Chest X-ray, PA view. Patient: 49 years old, sex F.
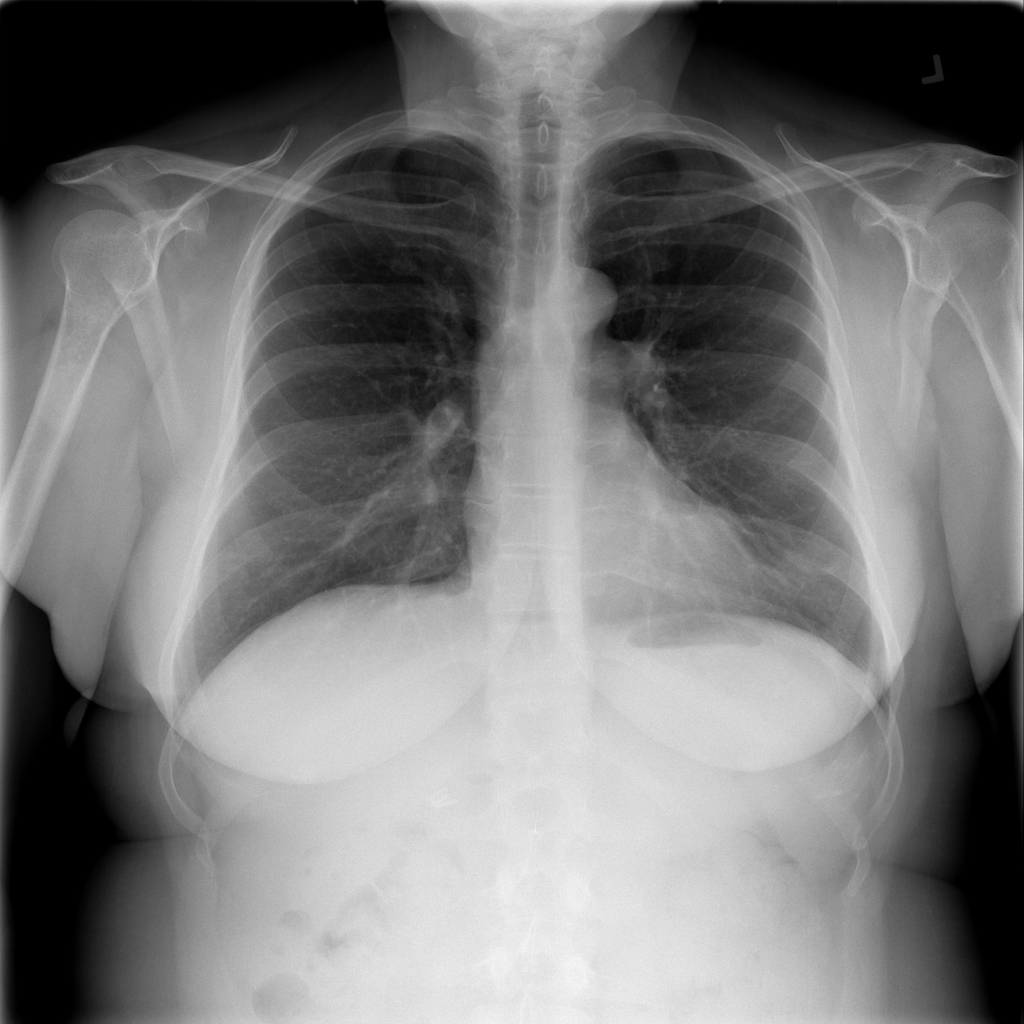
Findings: No Finding